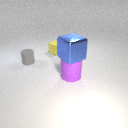
small yellow rubber cube behind large purple rubber cylinder